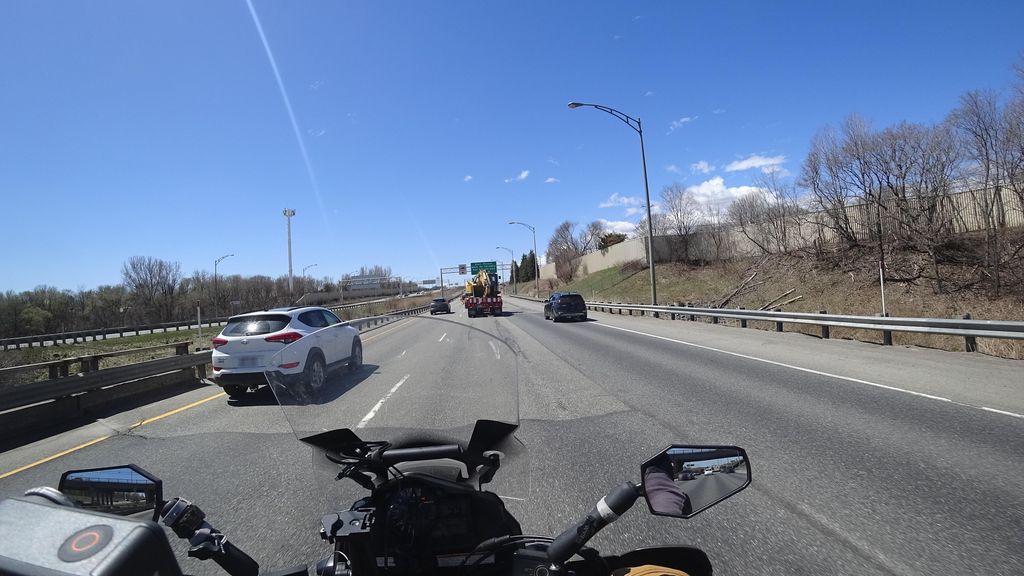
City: quebec_city